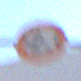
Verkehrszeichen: TatsaechlicheBreite2
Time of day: MorningAfternoon
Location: Outdoor (Urban)
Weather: Clear
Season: NotSpecified
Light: Natural